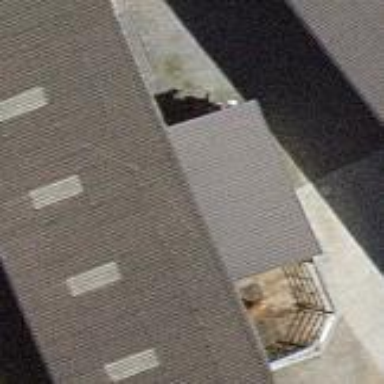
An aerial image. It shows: Barn.